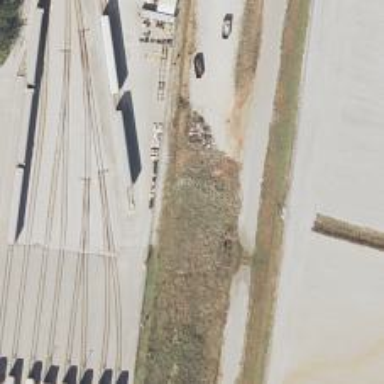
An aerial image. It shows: Railway yard.